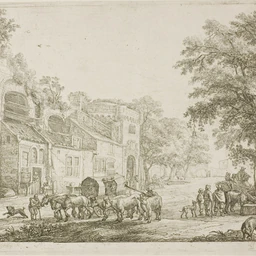
Title: Market Town
Artist: Simon de Vlieger
Caption: market town, etching, paper (fiber product), print, prints and drawing, simon de vlieger, a work made of etching on ivory paper, prints and drawings, art institute of chicago